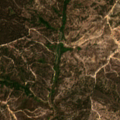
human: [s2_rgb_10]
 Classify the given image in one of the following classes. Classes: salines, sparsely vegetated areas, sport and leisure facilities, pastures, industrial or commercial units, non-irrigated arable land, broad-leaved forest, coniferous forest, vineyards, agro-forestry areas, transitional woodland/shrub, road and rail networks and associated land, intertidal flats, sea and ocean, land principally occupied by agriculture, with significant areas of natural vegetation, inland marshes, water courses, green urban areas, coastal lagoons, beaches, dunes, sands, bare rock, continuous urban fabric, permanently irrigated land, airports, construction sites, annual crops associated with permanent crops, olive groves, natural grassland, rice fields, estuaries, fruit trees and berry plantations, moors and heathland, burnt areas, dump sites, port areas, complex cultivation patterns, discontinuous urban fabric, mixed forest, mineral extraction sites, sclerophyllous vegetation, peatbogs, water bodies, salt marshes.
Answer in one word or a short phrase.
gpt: mixed forest, transitional woodland/shrub